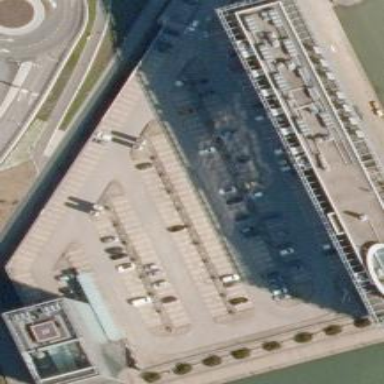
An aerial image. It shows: Multi-storey parking building with flat concrete roof. The building is gray in color.